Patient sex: M
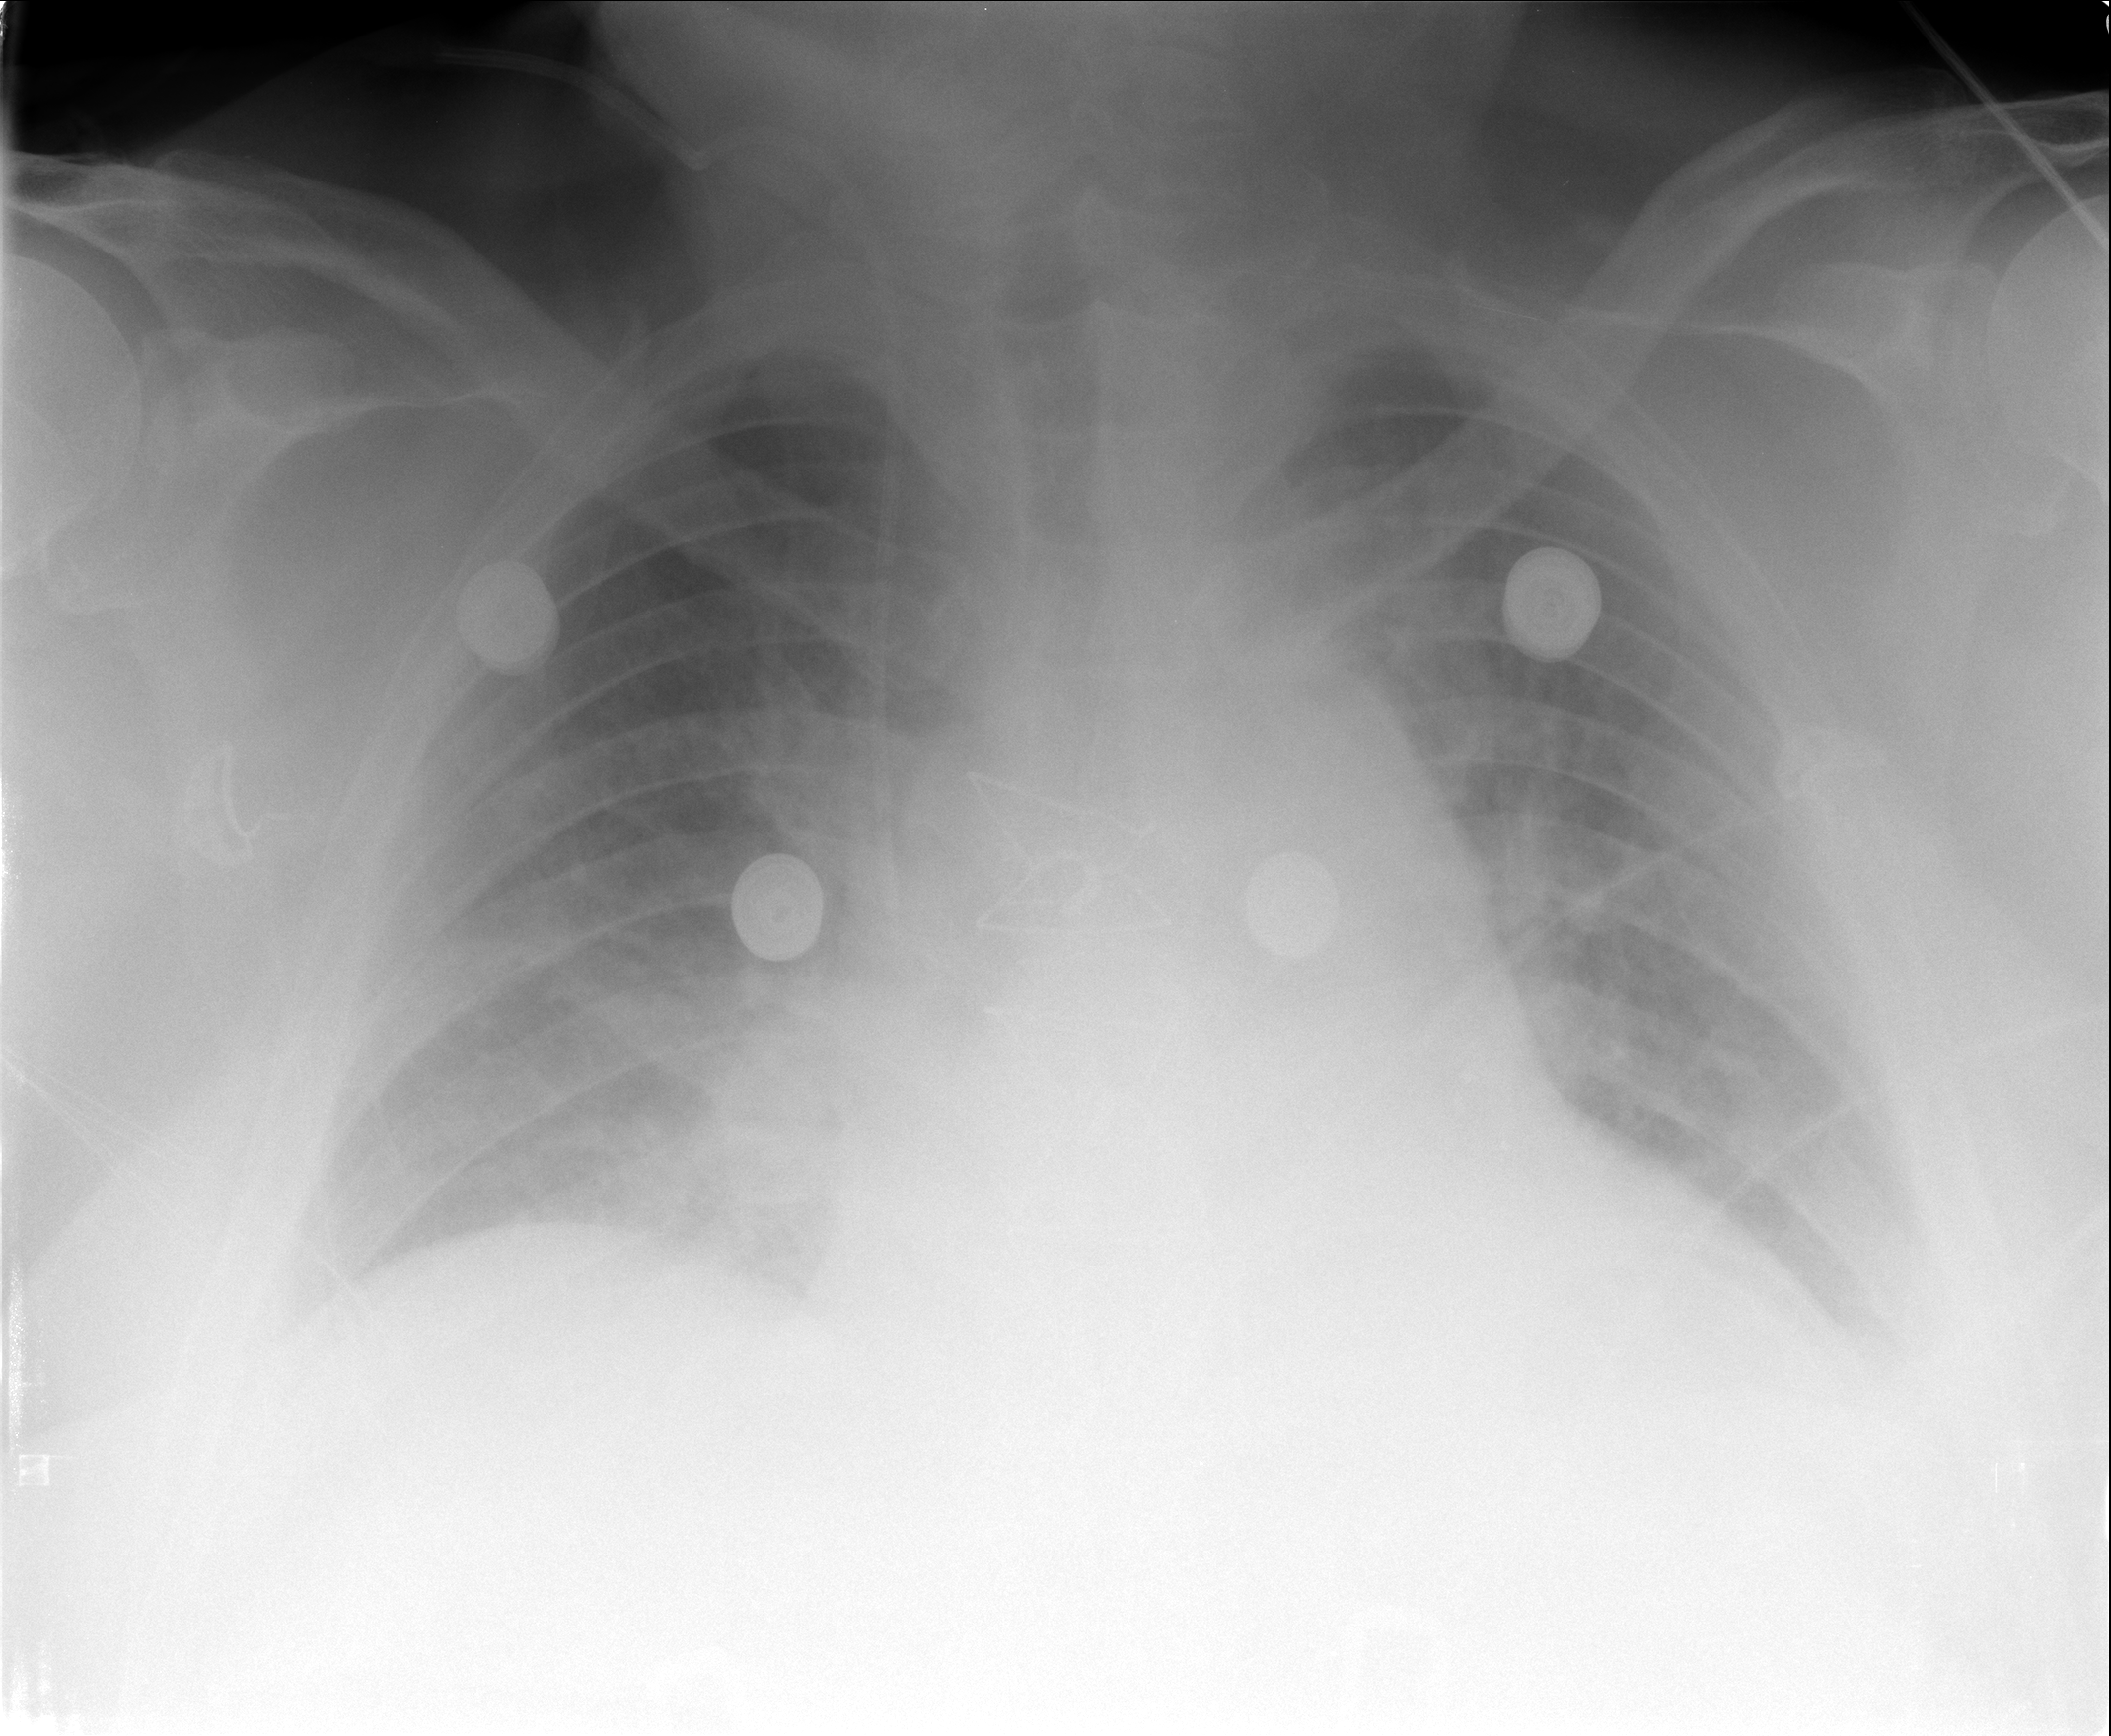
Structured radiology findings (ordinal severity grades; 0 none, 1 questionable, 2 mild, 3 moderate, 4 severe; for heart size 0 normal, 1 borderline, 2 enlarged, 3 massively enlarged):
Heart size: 0
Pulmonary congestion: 2
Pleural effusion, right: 0
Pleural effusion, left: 2
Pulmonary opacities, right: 0
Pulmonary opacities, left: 0
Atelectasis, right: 2
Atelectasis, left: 2